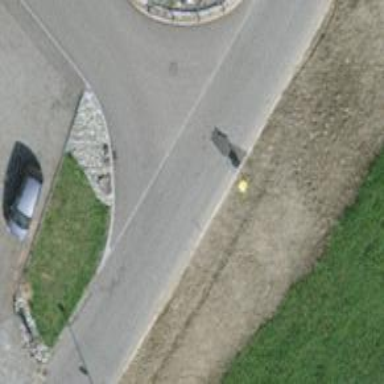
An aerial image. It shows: Post box.